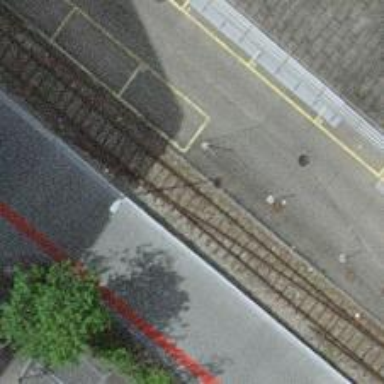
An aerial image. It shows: Disused railway spur line.